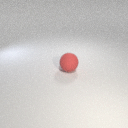
large red rubber sphere